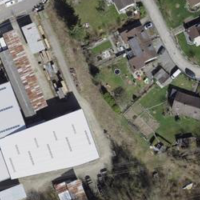
EUNIS habitat code: 55
Species observed at this site:
Lamium galeobdolon